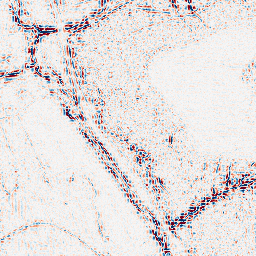
Category: wavelet
Decomposition family: wavelet_biorthogonal
Decomposition parameters: wavelet: bior5.5
level: 2
Upsampling method: bicubic_16x
Upsampling parameters: scale: 16
Upsampling scale: 16